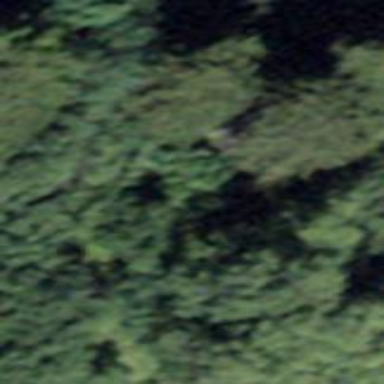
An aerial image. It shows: Forest area.